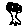
Label: tree